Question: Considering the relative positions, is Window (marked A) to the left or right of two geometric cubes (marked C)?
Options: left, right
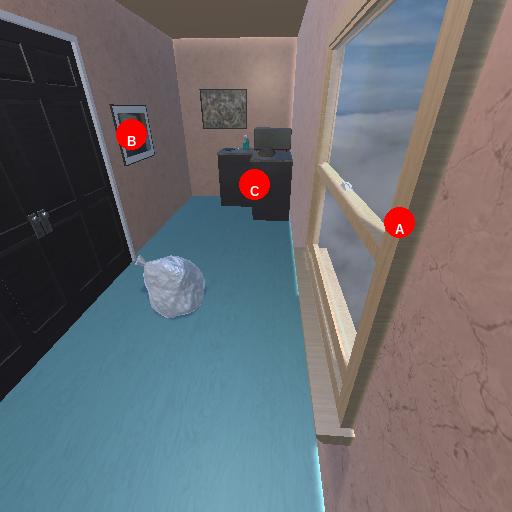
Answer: left